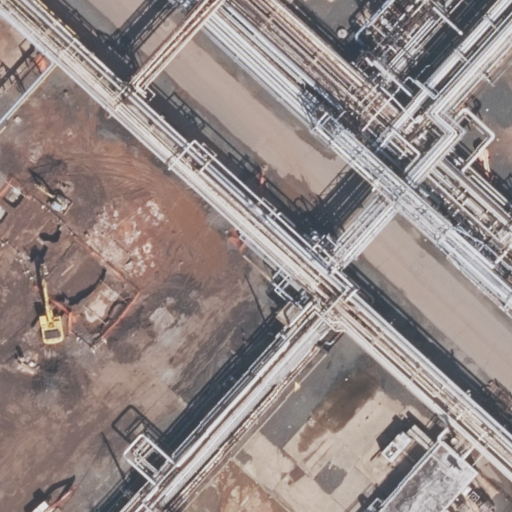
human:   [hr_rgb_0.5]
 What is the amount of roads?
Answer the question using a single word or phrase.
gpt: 1

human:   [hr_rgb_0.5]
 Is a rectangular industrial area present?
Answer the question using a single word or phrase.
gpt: yes

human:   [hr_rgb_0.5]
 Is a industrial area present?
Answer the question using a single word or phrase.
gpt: yes

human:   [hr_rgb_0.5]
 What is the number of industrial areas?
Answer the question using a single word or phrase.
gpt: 1

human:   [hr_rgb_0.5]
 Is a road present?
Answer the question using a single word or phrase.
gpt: yes

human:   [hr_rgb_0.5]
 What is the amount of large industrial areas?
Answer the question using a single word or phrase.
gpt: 1

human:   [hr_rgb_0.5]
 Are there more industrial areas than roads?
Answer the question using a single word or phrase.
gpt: no

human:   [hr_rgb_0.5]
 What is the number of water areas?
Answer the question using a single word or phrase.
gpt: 0

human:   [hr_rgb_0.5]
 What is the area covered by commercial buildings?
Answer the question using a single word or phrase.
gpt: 0m2

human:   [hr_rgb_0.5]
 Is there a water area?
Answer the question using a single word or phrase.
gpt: no

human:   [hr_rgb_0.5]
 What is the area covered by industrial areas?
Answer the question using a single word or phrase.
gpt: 10583m2

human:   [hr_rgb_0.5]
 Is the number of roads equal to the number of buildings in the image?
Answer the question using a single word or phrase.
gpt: no

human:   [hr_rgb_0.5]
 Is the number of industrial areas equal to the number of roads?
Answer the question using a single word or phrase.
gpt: yes

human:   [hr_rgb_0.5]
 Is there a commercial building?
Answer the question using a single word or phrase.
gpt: no

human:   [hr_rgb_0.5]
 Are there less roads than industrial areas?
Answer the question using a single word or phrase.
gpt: no

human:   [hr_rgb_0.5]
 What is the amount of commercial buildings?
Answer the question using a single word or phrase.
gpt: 0

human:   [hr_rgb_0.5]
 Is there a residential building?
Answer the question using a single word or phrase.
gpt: no

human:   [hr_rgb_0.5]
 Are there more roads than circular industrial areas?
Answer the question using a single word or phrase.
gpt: yes

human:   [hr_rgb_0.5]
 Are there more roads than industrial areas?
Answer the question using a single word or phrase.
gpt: no

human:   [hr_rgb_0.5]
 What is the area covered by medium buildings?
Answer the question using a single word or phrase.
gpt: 0m2

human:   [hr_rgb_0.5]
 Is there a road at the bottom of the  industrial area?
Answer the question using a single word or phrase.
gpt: no

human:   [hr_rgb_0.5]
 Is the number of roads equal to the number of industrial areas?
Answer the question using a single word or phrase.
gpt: yes

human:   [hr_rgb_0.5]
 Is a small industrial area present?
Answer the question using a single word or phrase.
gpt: no

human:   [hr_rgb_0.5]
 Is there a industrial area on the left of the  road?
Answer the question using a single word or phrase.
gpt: no

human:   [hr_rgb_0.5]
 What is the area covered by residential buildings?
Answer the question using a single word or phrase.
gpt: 0m2

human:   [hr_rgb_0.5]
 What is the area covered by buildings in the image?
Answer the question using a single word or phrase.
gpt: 0m2

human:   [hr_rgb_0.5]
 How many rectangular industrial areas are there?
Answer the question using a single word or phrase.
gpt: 1

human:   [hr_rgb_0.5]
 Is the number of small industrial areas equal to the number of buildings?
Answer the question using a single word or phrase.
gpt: yes

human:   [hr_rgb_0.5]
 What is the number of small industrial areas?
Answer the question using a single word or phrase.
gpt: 0

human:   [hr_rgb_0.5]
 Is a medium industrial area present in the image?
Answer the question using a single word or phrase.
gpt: no

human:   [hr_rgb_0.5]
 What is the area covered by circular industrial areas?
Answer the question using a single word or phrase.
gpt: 0m2

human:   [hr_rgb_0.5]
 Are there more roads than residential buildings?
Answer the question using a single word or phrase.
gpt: yes

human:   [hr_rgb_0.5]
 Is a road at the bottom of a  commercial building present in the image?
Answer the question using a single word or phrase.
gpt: no

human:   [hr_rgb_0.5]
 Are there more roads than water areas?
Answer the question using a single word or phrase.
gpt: yes

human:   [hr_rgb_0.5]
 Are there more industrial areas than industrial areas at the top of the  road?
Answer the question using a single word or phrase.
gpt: yes

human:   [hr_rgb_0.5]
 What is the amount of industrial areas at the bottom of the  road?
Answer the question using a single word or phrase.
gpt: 1

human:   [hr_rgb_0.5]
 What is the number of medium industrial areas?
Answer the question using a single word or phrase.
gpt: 0

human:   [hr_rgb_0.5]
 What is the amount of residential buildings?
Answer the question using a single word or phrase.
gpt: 0

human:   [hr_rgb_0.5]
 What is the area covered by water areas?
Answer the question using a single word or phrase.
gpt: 0m2

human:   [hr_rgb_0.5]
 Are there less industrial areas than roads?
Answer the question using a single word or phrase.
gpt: no

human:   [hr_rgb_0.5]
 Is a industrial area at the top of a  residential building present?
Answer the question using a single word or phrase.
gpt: no

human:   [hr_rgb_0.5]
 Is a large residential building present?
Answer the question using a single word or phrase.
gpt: no

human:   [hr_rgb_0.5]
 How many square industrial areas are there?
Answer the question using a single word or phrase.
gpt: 0

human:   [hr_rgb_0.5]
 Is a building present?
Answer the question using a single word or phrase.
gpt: no

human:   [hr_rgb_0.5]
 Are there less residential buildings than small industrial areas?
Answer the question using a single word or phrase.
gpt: no

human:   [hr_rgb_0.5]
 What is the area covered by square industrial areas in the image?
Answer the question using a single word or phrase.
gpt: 0m2

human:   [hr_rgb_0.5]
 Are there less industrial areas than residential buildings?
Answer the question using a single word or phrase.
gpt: no

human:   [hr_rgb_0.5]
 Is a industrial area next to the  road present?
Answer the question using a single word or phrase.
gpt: yes

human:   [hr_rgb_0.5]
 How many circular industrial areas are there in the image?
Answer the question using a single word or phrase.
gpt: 0

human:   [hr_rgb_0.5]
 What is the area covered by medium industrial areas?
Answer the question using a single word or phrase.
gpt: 0m2

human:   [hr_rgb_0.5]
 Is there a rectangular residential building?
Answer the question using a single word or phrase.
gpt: no

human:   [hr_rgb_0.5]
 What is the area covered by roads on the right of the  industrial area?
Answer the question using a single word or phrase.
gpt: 0m2

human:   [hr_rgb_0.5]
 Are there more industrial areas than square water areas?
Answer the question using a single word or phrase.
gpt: yes

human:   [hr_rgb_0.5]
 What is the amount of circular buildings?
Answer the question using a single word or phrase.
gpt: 0

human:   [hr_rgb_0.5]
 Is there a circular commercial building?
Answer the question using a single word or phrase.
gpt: no

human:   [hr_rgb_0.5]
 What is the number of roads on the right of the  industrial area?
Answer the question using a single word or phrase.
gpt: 0

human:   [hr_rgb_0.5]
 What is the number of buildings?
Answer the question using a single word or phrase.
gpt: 0

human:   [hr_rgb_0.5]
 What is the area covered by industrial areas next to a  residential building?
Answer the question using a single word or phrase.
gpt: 0m2

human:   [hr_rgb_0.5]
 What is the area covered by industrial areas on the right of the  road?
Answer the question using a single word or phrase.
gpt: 10583m2

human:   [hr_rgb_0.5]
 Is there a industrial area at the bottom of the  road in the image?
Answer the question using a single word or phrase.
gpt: yes

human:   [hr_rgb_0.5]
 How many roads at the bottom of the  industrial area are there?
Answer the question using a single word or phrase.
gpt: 0

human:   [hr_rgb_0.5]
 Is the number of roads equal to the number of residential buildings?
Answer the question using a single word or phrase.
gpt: no

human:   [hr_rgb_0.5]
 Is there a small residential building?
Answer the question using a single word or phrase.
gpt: no

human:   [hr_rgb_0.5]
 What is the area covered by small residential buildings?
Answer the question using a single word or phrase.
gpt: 0m2